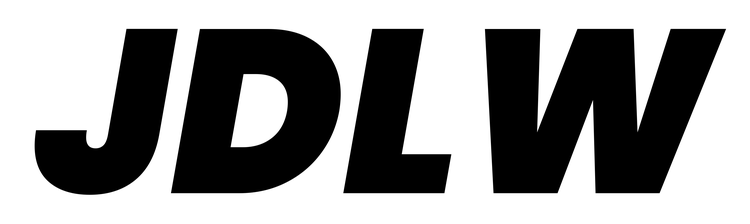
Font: Poppins-BlackItalic